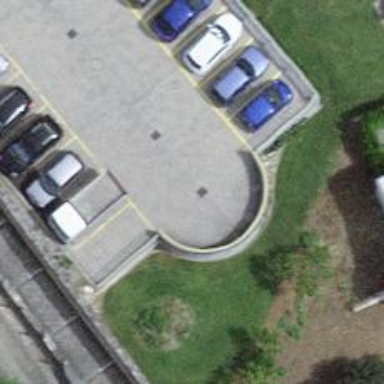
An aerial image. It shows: Road serving as parking aisle.